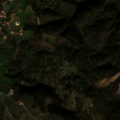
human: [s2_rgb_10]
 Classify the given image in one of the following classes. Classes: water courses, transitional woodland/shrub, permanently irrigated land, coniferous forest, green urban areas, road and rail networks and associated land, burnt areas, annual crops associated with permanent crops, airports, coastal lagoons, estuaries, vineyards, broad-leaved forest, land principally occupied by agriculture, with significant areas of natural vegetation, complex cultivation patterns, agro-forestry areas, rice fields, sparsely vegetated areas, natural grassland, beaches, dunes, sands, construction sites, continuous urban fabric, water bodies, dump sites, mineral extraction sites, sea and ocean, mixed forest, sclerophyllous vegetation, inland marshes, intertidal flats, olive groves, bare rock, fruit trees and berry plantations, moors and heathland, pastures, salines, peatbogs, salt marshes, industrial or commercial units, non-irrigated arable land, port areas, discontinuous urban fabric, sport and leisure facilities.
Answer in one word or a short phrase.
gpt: discontinuous urban fabric, olive groves, complex cultivation patterns, land principally occupied by agriculture, with significant areas of natural vegetation, broad-leaved forest, coniferous forest, mixed forest